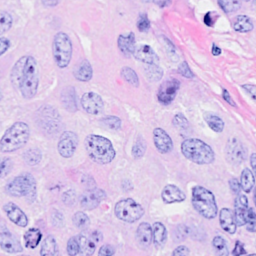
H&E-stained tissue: Breast